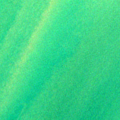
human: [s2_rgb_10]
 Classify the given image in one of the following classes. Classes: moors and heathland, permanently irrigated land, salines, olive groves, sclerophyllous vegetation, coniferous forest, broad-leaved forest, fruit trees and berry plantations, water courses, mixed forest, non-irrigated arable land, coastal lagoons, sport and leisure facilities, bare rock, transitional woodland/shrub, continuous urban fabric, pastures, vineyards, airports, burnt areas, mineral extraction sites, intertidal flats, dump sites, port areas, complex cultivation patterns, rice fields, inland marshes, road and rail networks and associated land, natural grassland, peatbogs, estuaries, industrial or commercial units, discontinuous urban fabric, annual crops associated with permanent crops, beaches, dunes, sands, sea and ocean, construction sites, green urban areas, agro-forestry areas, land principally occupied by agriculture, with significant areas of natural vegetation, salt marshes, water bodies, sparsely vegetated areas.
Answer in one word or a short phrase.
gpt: sea and ocean